Question: I would like to implement an ListView similar to one form the iPhone.

The first element of the table is an image and the others are text plus arrow.
I know how to use an custom image adapter but only for an unique customization, not to customize each row.
That information is static, I should only have the possibility to click the desired element.
Thank you very much.
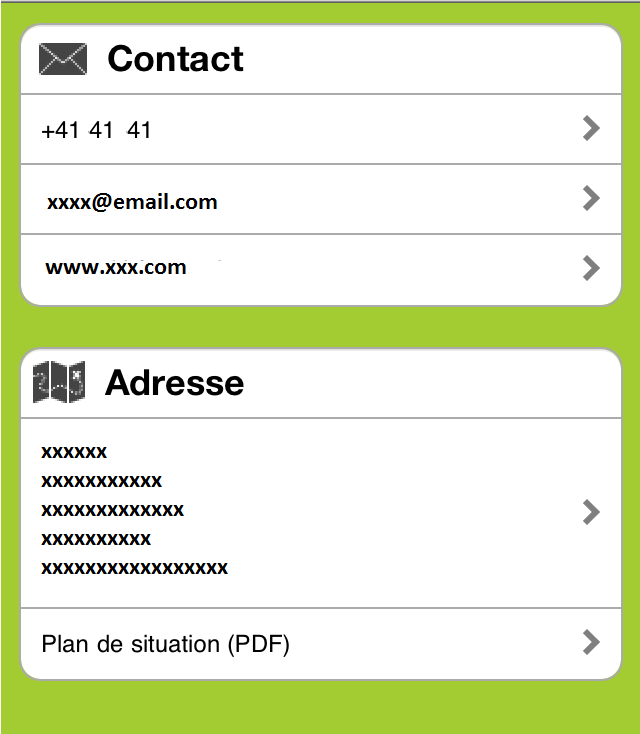
Answer: I have found the solution,
I can use a header for the list view and a customized borders.
Here is an example:
listview_border.xml in drawable folder:
'''
<?xml version="1.0" encoding="UTF-8"?>
<shape xmlns:android="http://schemas.android.com/apk/res/android">
<stroke android:width="4dp" android:color="#FFFFFFFF" />
<padding android:left="7dp" android:top="7dp"
android:right="7dp" android:bottom="7dp" />
<corners android:radius="15dp" />
<solid android:color="#FFFFFFFF"/>
</shape>
'''
for the listview, set:
'''
android:background="@drawable/listview_border"
'''
Then for the hedser, create a listviaw_header.xml in layouts:
'''
<?xml version="1.0" encoding="utf-8"?>
<LinearLayout xmlns:android="http://schemas.android.com/apk/res/android"
android:orientation="vertical"
android:layout_width="fill_parent"
android:layout_height="fill_parent" >
<ImageView
android:id="@+id/imageView1"
android:layout_width="128dp"
android:layout_height="wrap_content"
android:src="@drawable/contact_image_fr"
android:layout_marginLeft="10dp" />
</LinearLayout>
'''
Then set the header:
'''
ListView contact = (ListView) findViewById(R.id.contactListView);
View header = getLayoutInflater().inflate(R.layout.contact_listview_header, null);
contact.addHeaderView(header);
'''
And that's all. Enjoy...